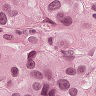
Metastatic tissue present: yes